Field crop: maize
Growth stage: 1
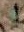
Species: datura